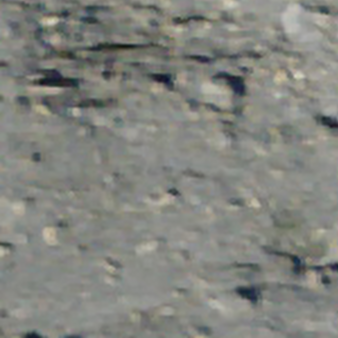
Label: other